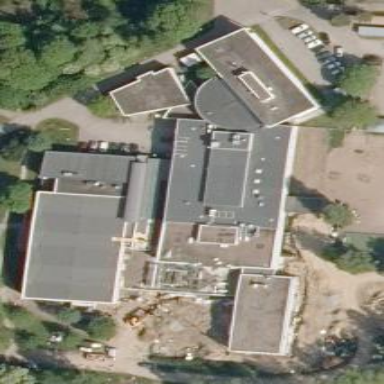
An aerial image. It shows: School.